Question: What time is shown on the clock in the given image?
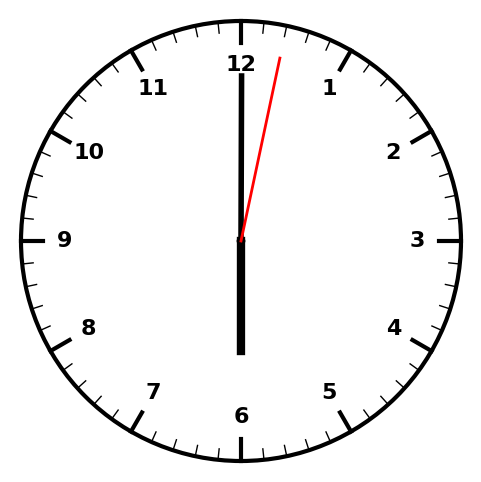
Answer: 06:00:02